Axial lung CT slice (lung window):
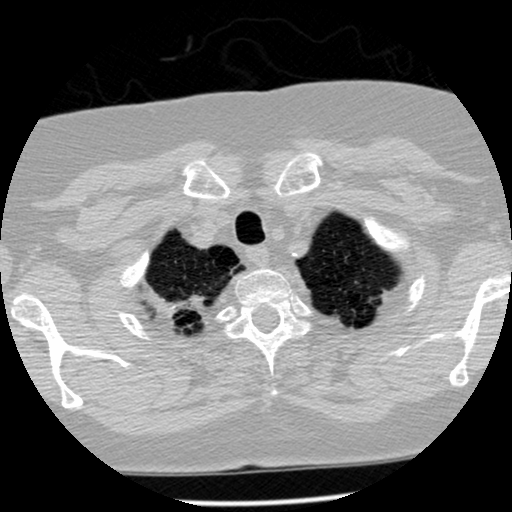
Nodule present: no